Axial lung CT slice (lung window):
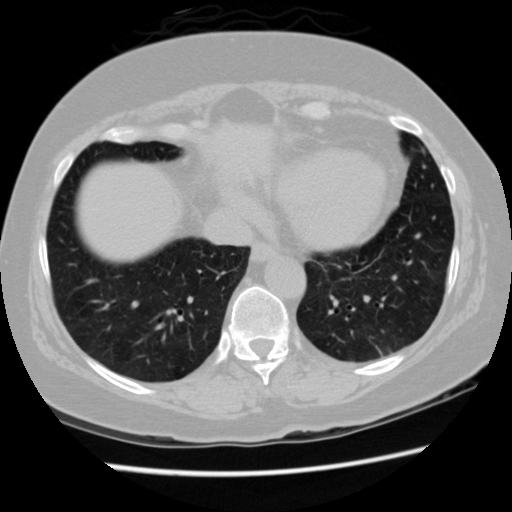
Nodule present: no